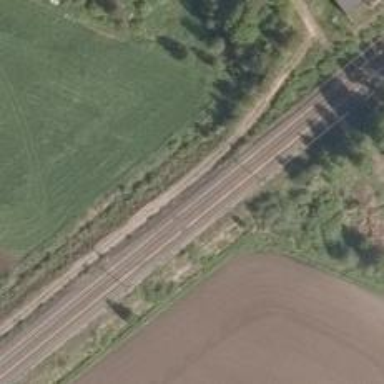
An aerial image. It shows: Railway signal.